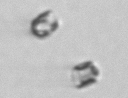
Label: Thalassiosira_sp_aff_mala